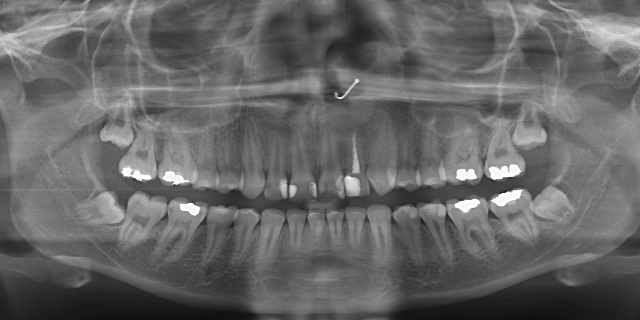
adult